Field crop: maize
Growth stage: 2
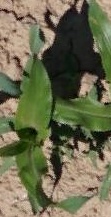
Species: maize